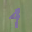
Label: 4